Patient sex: F
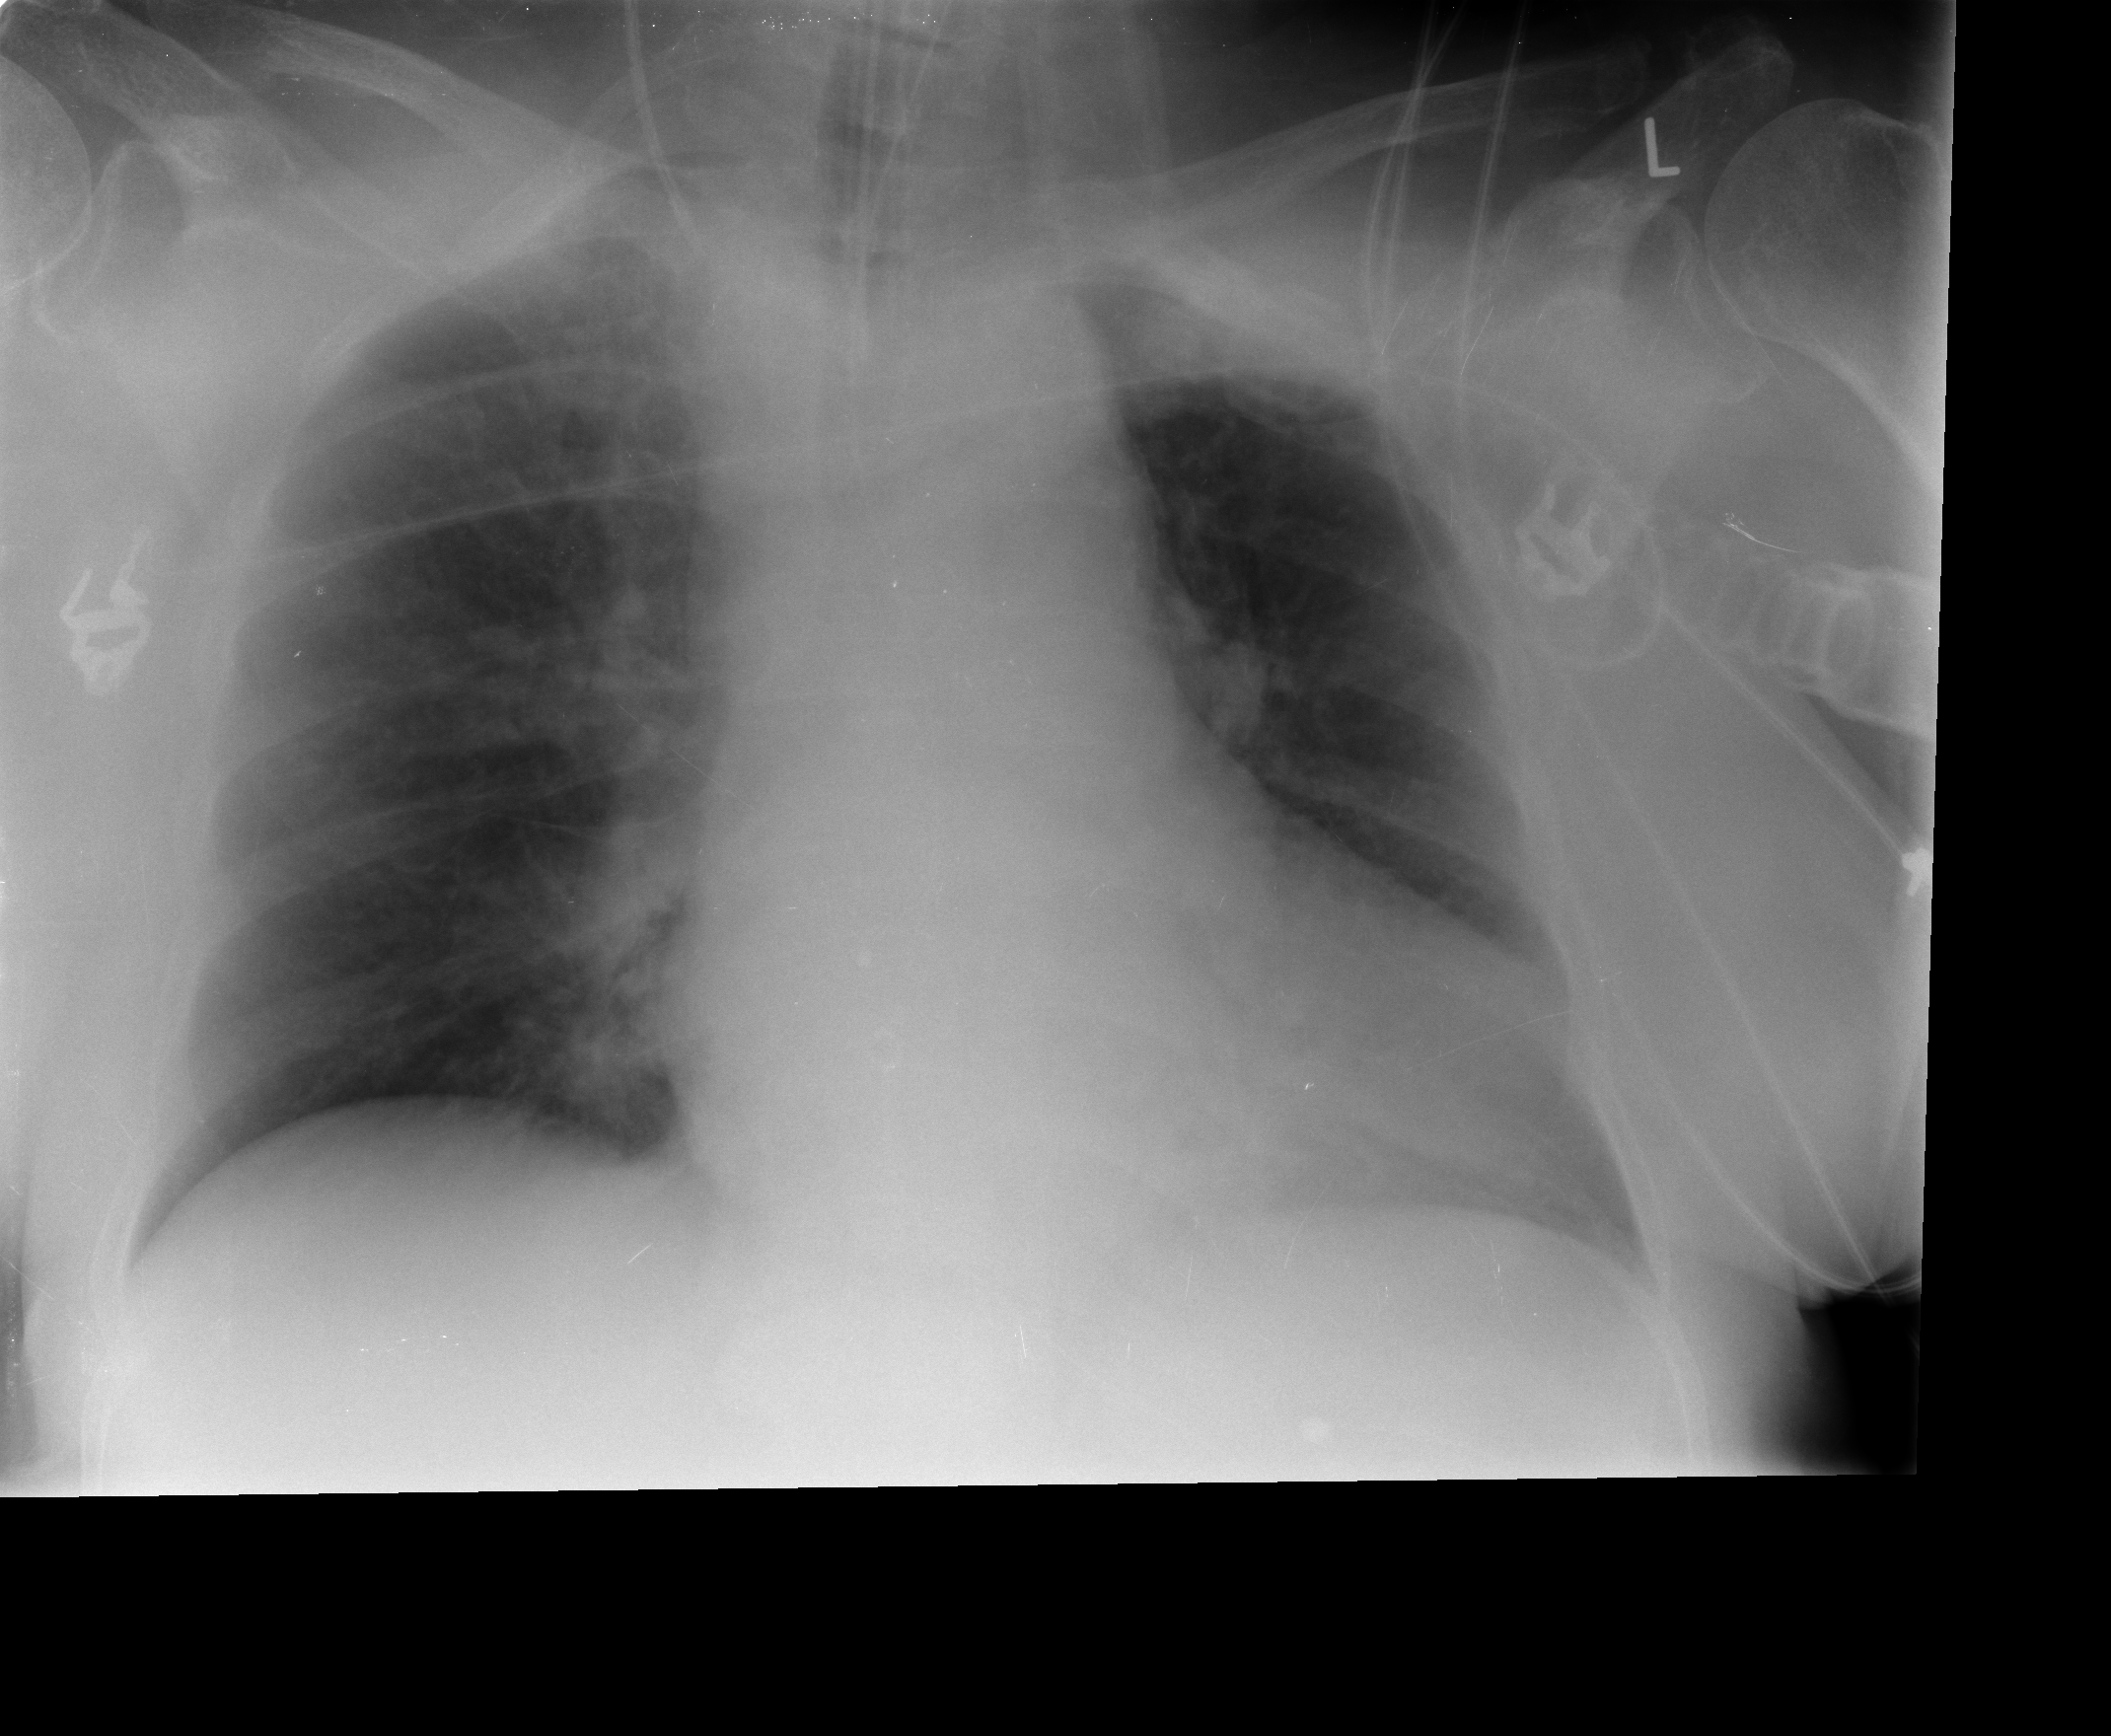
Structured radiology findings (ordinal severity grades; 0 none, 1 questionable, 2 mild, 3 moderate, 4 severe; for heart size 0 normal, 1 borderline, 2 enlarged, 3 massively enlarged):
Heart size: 2
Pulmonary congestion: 1
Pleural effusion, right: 0
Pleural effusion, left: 0
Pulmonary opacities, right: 0
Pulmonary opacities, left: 0
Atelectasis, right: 0
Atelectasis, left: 0